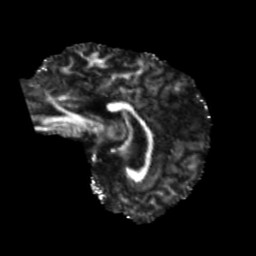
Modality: FA
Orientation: sagittal
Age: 27
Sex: female
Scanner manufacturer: siemens
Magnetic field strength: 3 T
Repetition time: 5.47 s
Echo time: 0.0854 s